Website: macys
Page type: customer-info-address
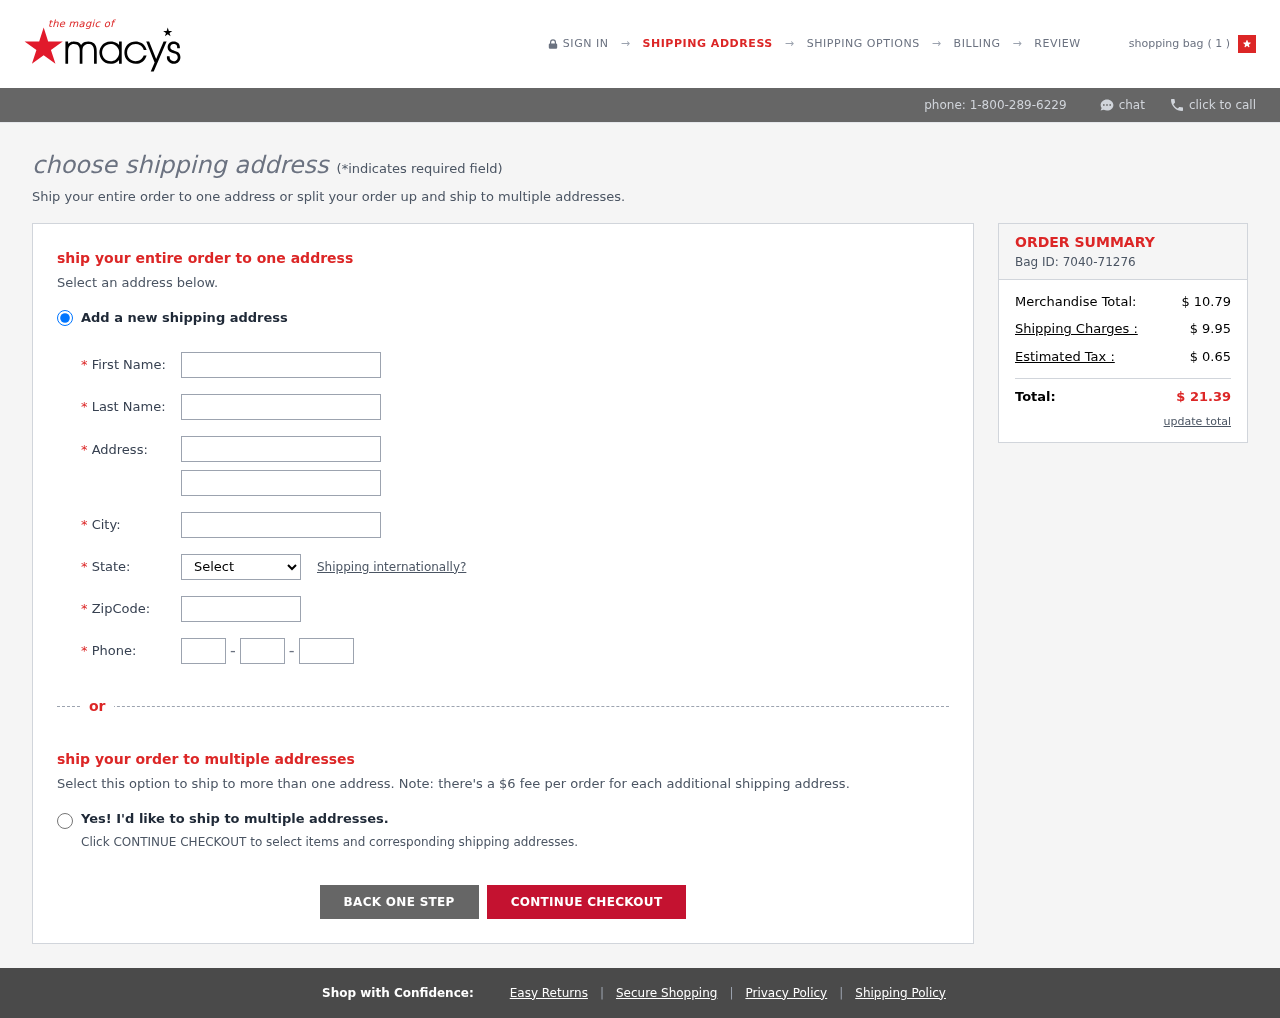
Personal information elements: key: PII_CITY
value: Lake Jennifer
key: PII_FIRSTNAME
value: Ariel
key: PII_LASTNAME
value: Leblanc
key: PII_PHONE_AREA
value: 648
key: PII_PHONE_PREFIX
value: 968
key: PII_PHONE_SUFFIX
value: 7932
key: PII_POSTCODE
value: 13182
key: PII_STATE_ABBR
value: IN
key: PII_STREET
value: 4649 Michelle Well Apt. 099
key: PII_STREET2
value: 0771 Newton Burgs
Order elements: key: ORDER_NUM_ITEMS
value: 1
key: ORDER_ID
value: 7040-71276
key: ORDER_SUBTOTAL
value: $ 10.79
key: ORDER_SHIPPING_COST
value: $ 9.95
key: ORDER_TAX
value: $ 0.65
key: ORDER_TOTAL
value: $ 21.39